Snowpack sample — Buffalo Mountain, Silverthorne, Colorado, USA (2/22/26, 2:02 PM MST)
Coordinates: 39.622, -106.113
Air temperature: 33 °F
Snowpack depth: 63 cm
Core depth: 20 cm
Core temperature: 24.8 °F
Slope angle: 11°, slope face: 116°
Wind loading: low
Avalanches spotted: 0
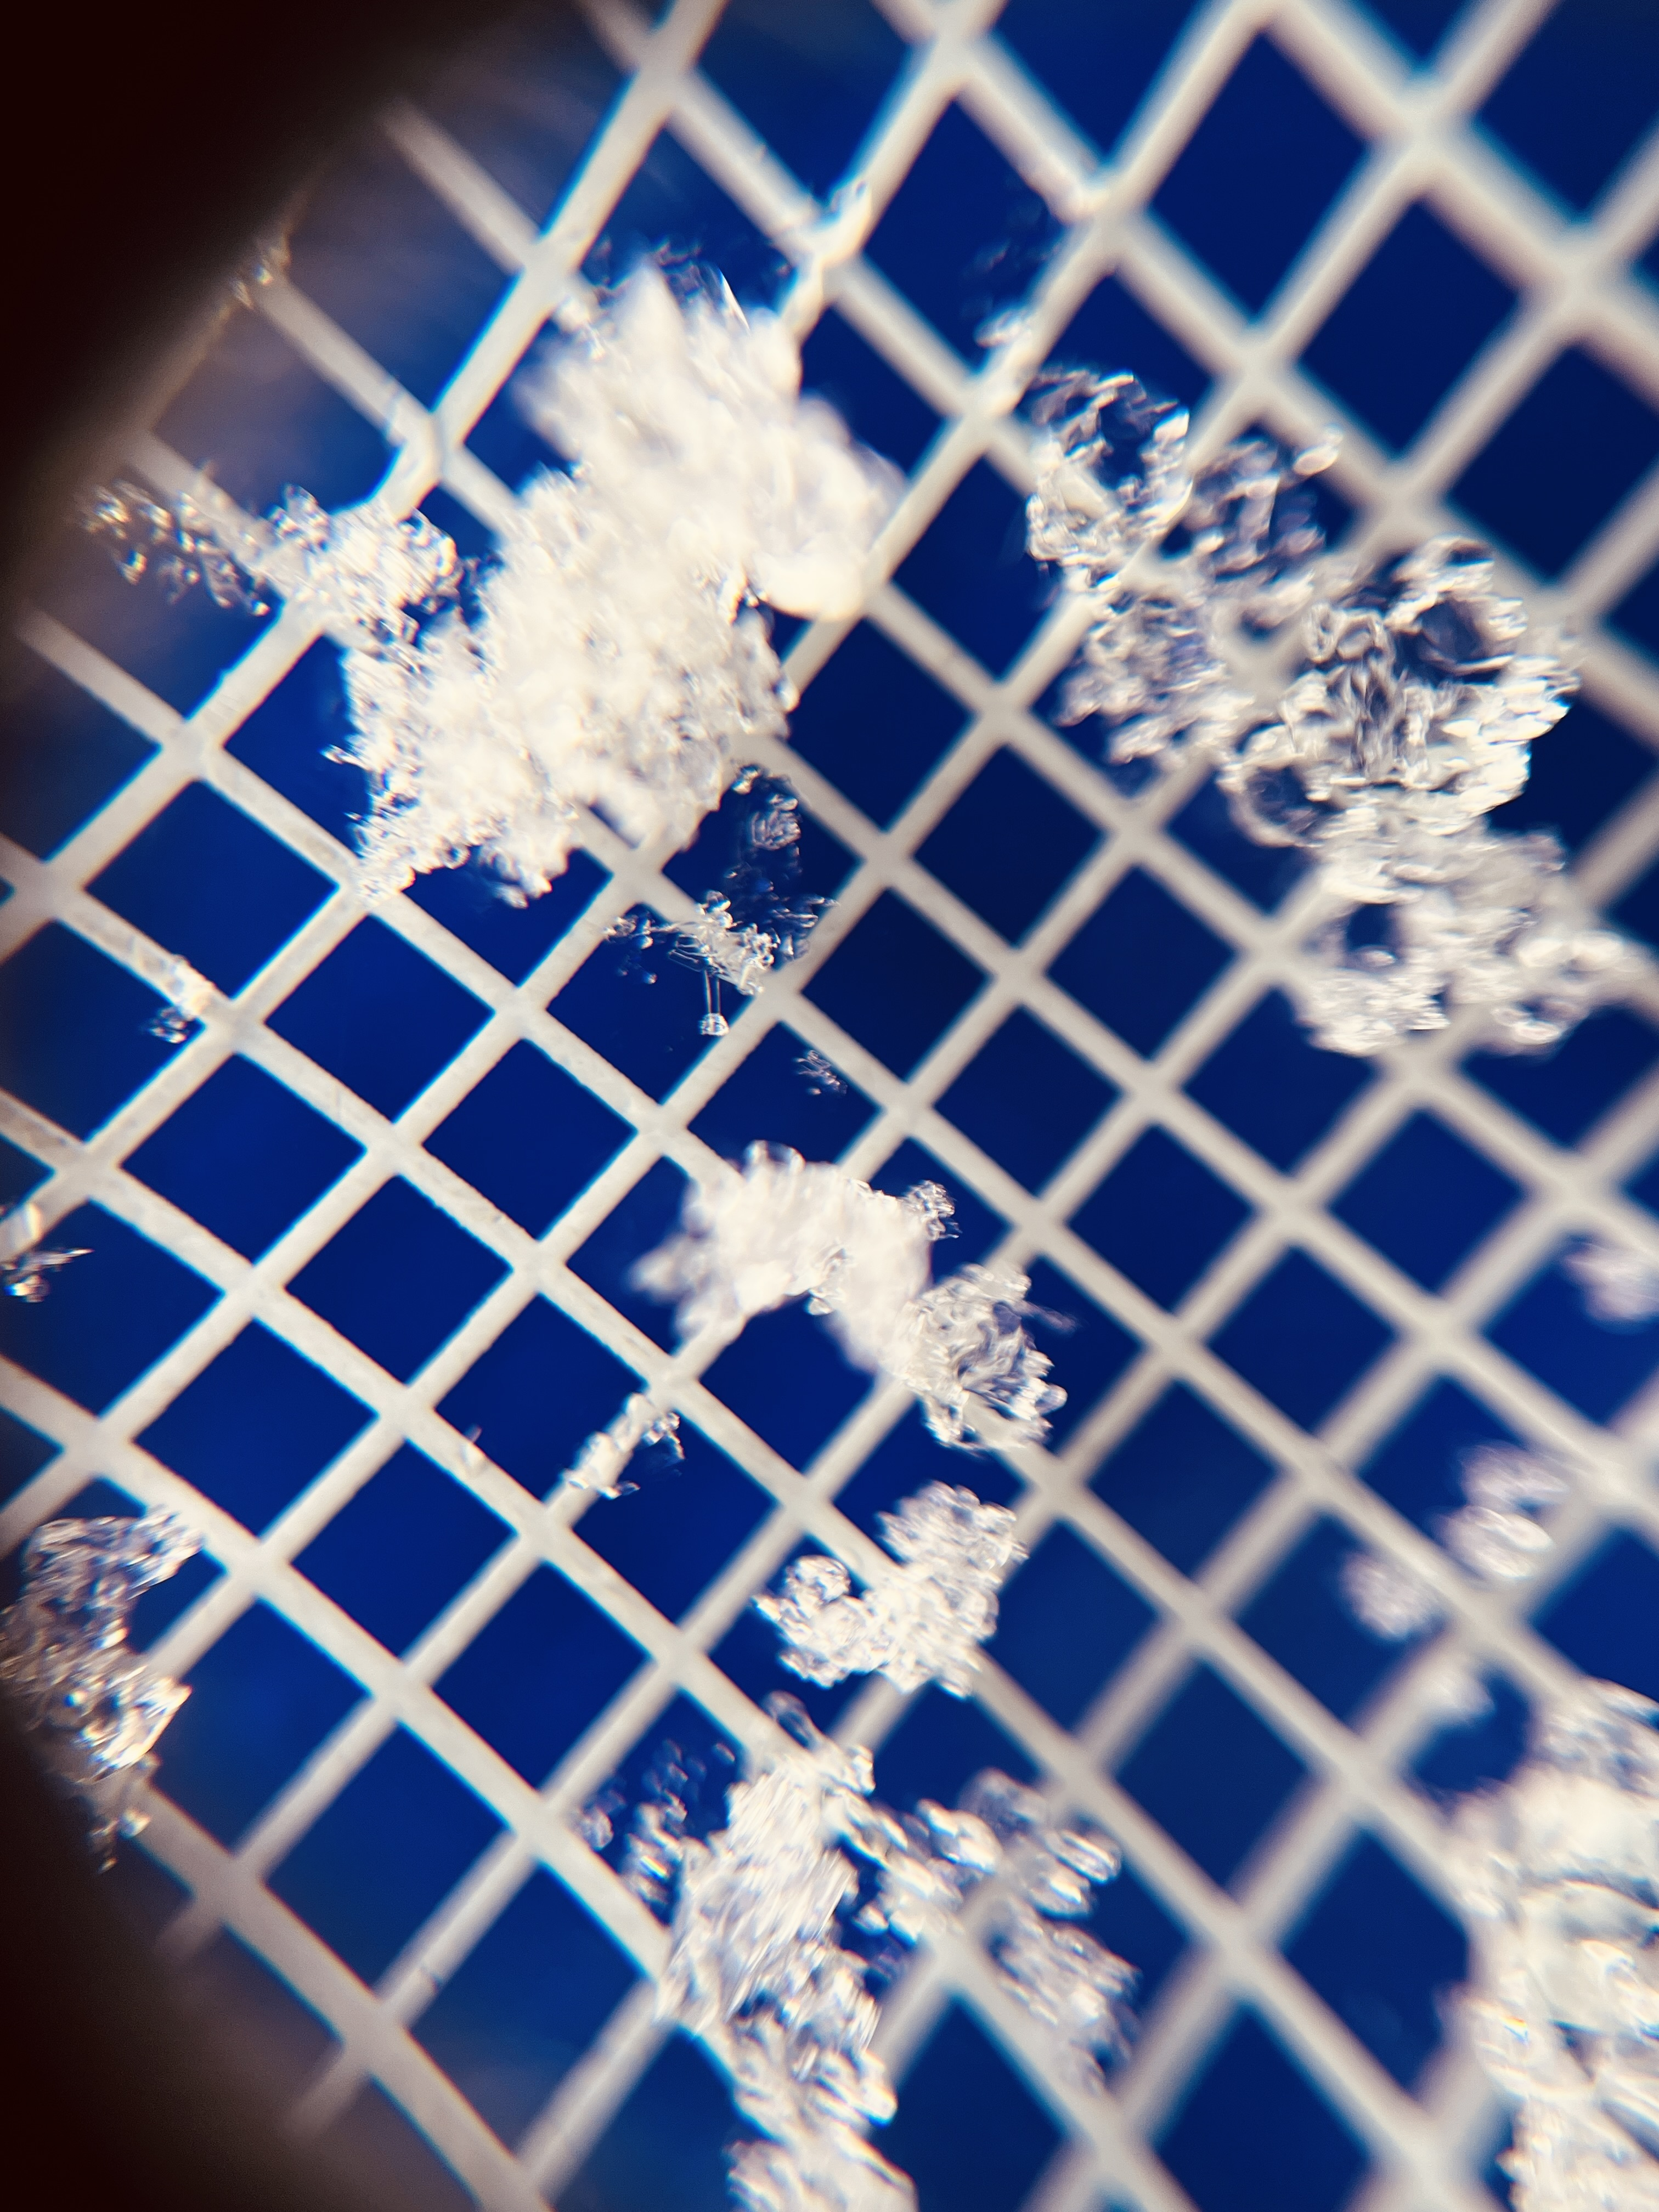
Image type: magnified_profile
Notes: In a firebreak similar to site 1, minimal wind loading with no spotted avalanches (not many faces in view though)